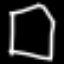
Label: octagon